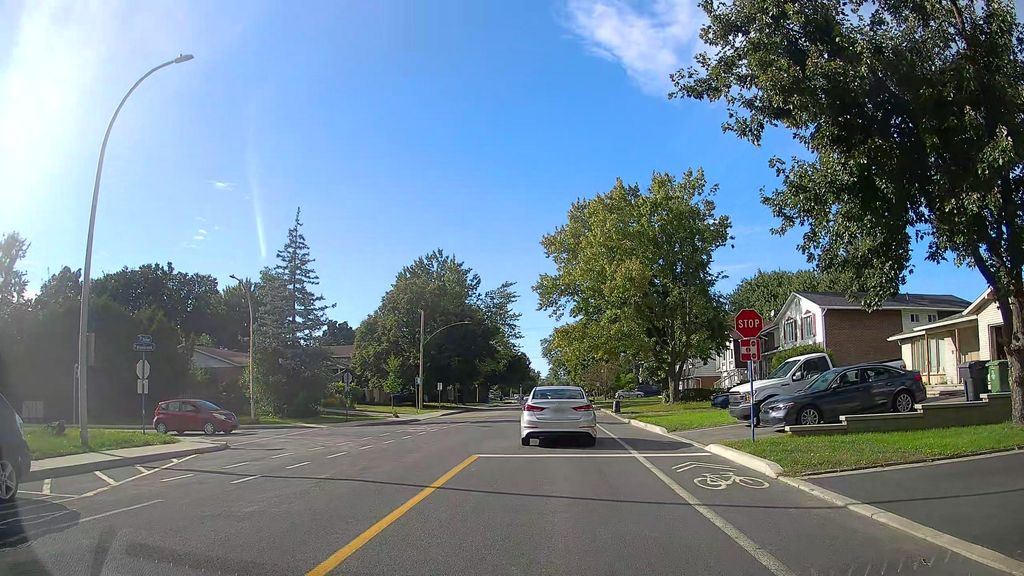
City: montreal